Interaction volume radius: 5 \u00c5
Interaction volume height: 10 \u00c5
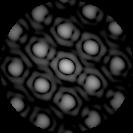
Disorder parameter: 0.1263